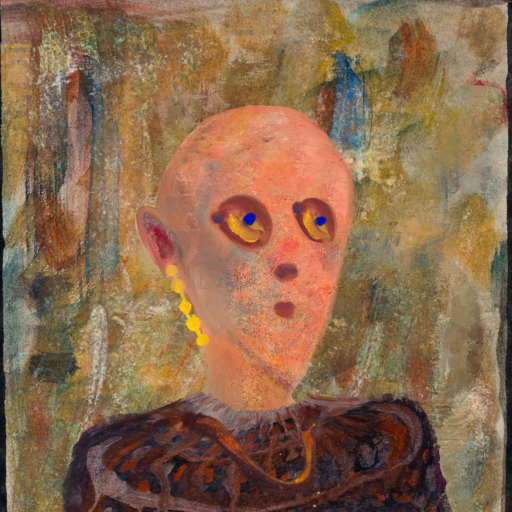
Background: Pipe, Head And Neck Side: Irani, Face Side: Mother_And_Son_Son, Bust: Hypocrite, Hair Side: Blank, Head Accessory: Blank, Second Necklace: Comrade, Necklace: Blank, Baby: Blank